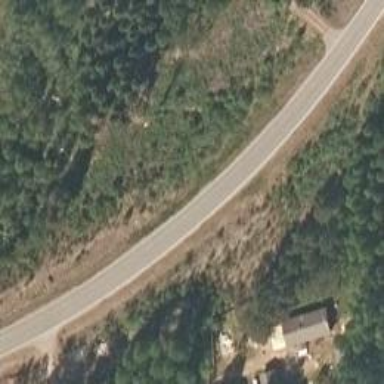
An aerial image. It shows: Secondary road with asphalt surface.